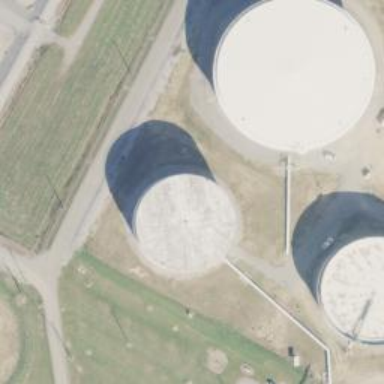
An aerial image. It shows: Storage tank created as man-made structure.